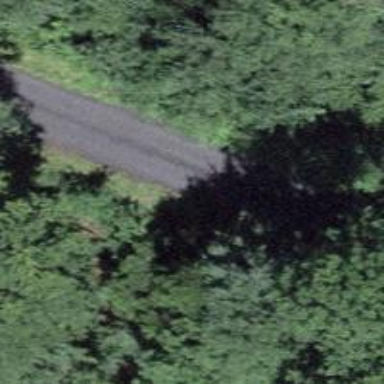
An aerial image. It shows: Service road with grade1 tracktype.